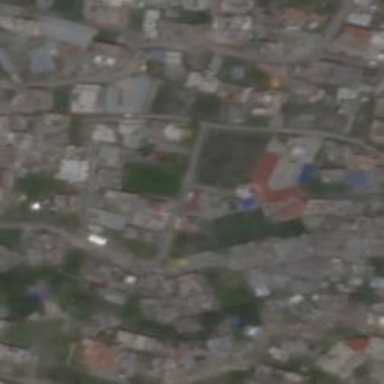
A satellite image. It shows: School.